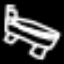
Label: bed